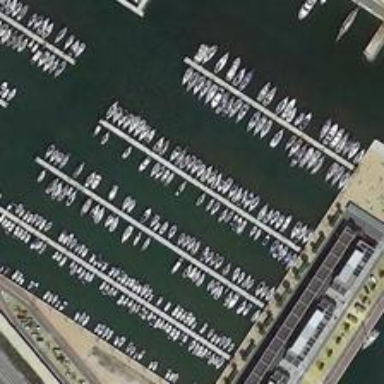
Many orderly boats are in a port .